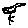
Label: bird